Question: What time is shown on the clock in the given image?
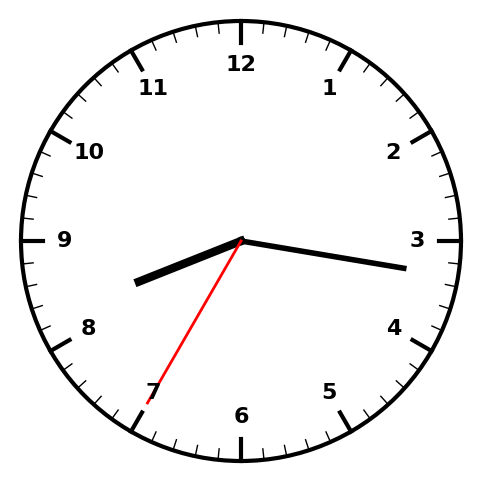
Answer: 08:16:35